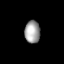
Tissue: lung
Cell type: Epithelial cells
Senescence score: 0.181
Nuclear area (px): 343
Mean DAPI intensity: 159.201